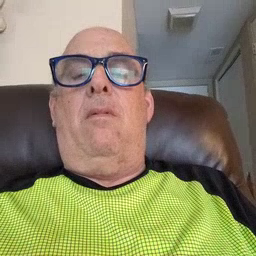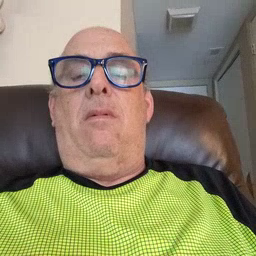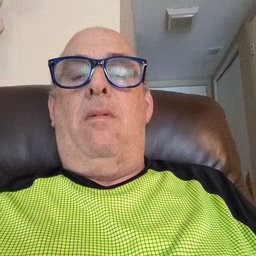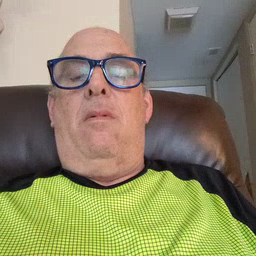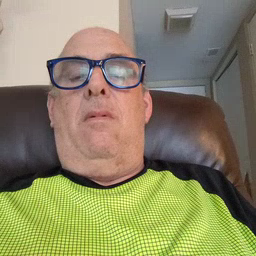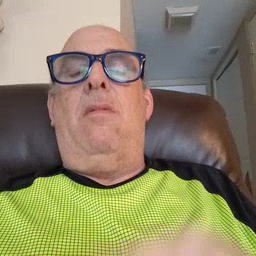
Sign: chin